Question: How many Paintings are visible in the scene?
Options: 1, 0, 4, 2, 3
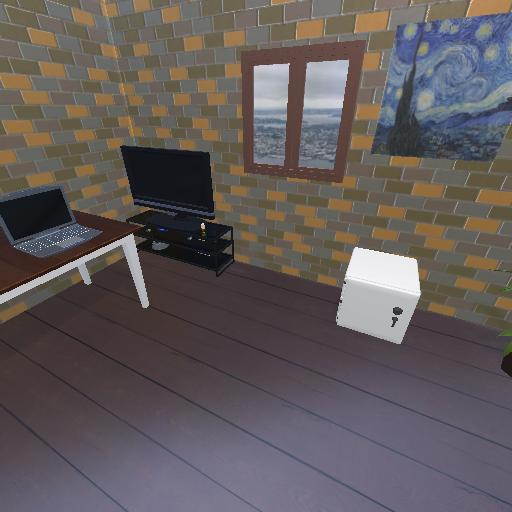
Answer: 1